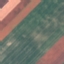
Land use / land cover class: AnnualCrop